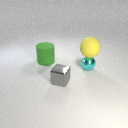
small gray metal cube in front of large green rubber cylinder